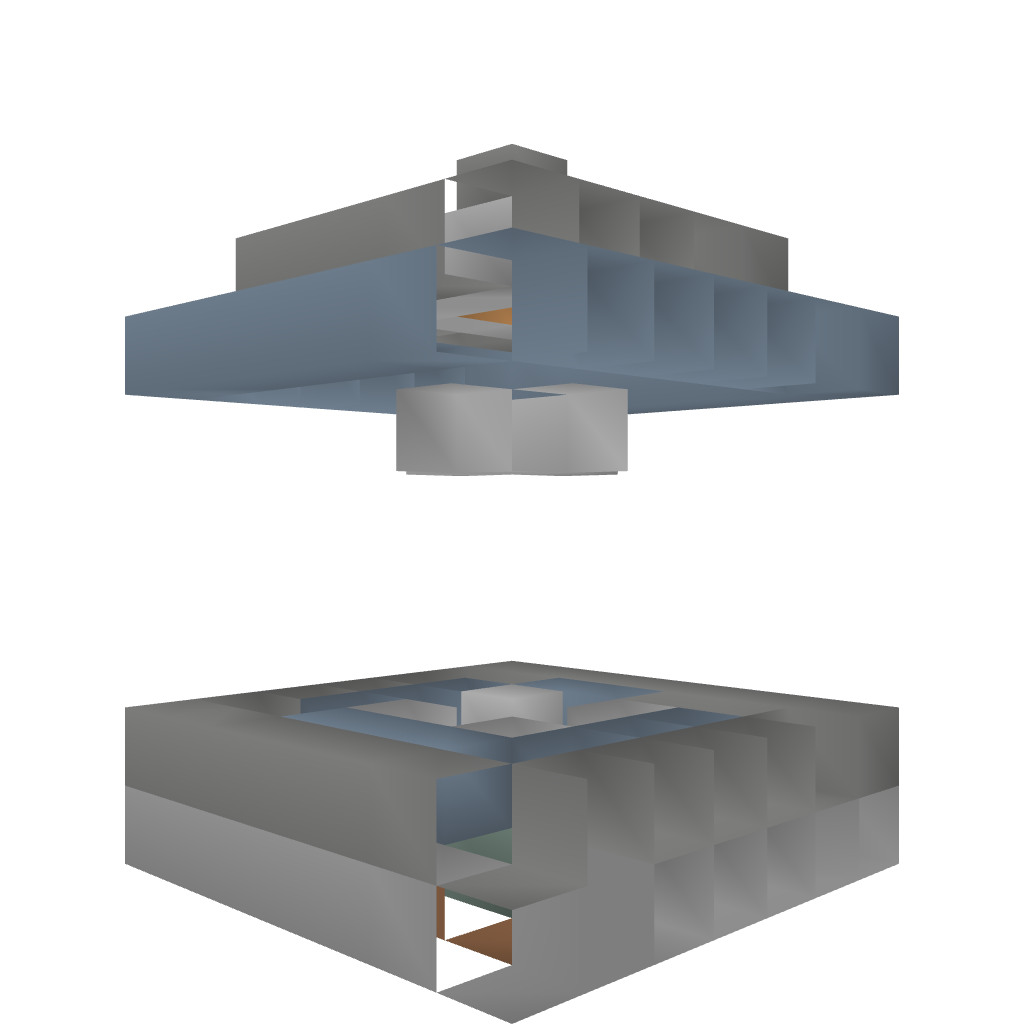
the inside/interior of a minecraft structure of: Chafariz/Fonte - Fountain